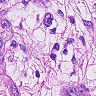
Metastatic tissue present: yes